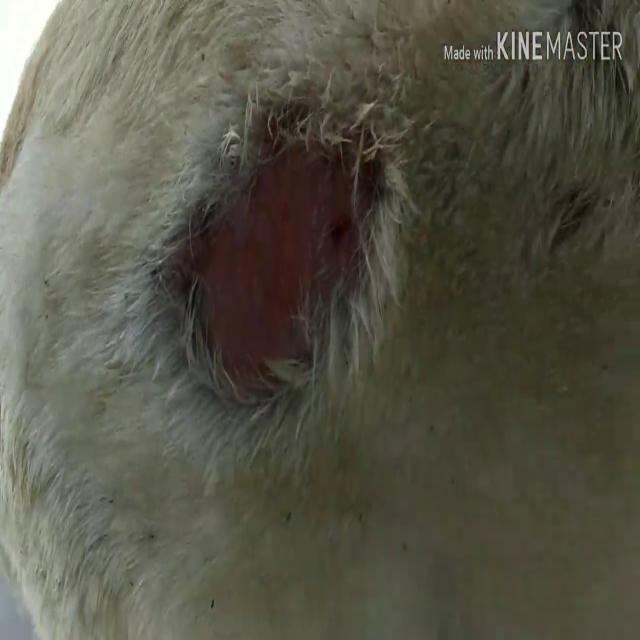
Canine dermatitis — inflammation of the skin presenting with erythema, pruritus, papules, and excoriation. May be allergic, contact, or atopic in origin.